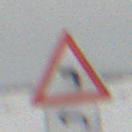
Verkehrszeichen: KurveLinks
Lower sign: RichtungsangabeDurchPfeile2
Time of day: MorningAfternoon
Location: Outdoor (Nature)
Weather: Overcast
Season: Winter
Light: Natural